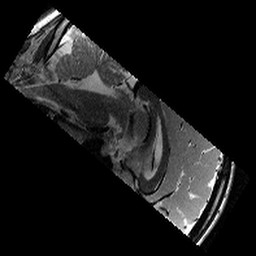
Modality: T2w
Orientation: sagittal
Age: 10
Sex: male
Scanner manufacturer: siemens
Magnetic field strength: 3 T
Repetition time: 9.23 s
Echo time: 0.067 s